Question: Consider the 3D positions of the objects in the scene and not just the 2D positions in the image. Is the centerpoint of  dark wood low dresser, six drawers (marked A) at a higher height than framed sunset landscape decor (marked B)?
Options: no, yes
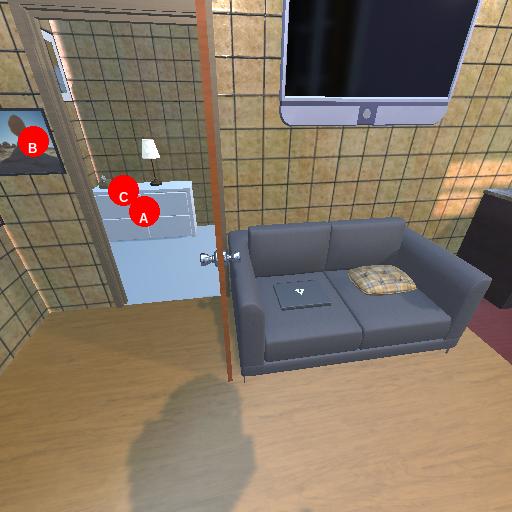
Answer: no